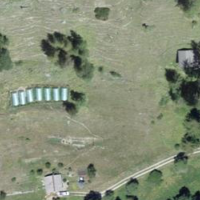
EUNIS habitat code: 43
Species observed at this site:
Campanula glomerata